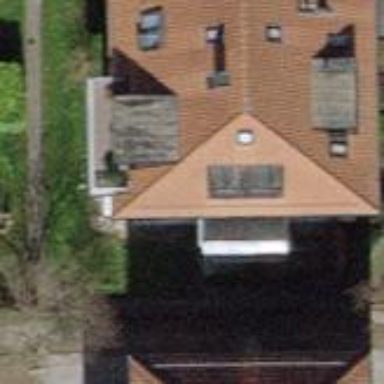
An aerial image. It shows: Hipped-roof apartment building with tile roofing.